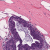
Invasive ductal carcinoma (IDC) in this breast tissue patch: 0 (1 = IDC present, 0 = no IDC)